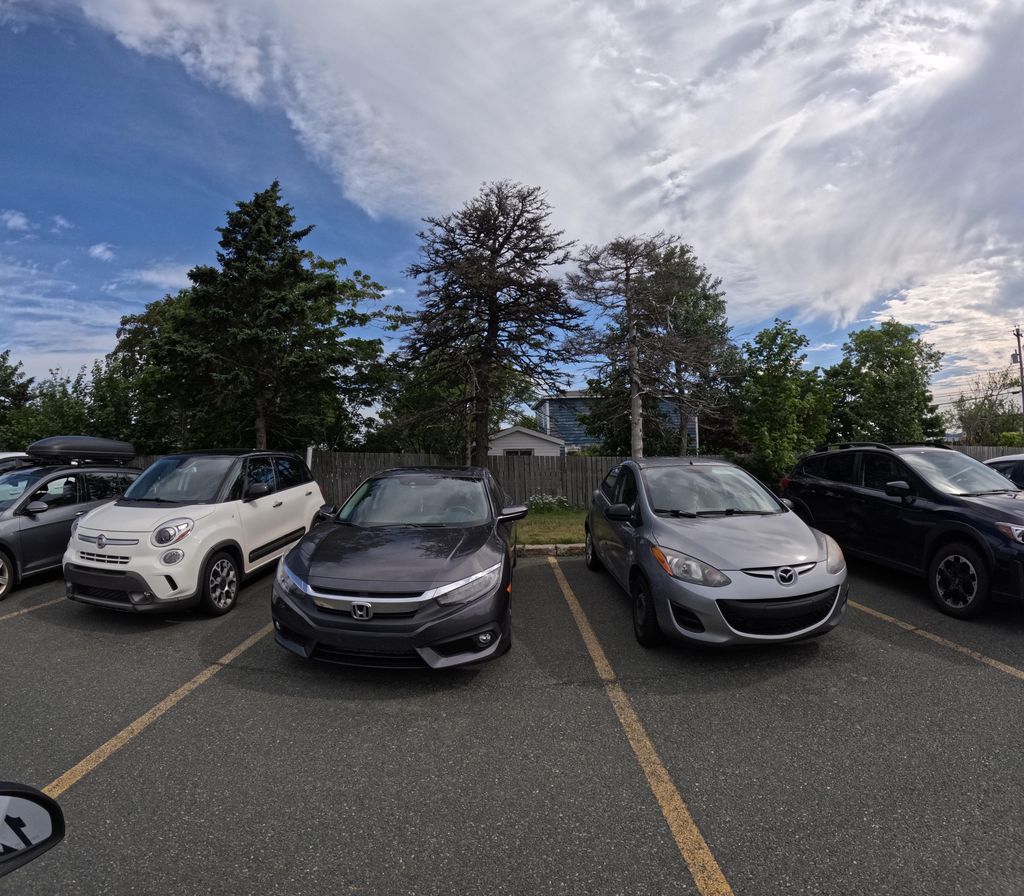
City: st_johns